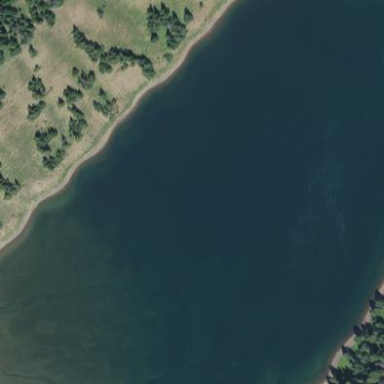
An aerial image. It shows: Beautiful lake surrounded by nature.